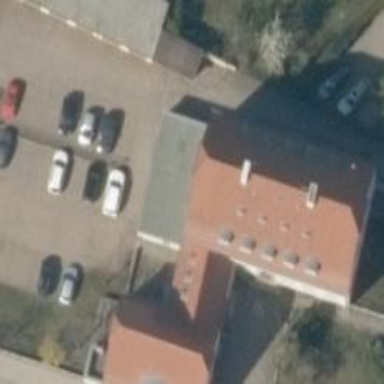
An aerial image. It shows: Police facility.